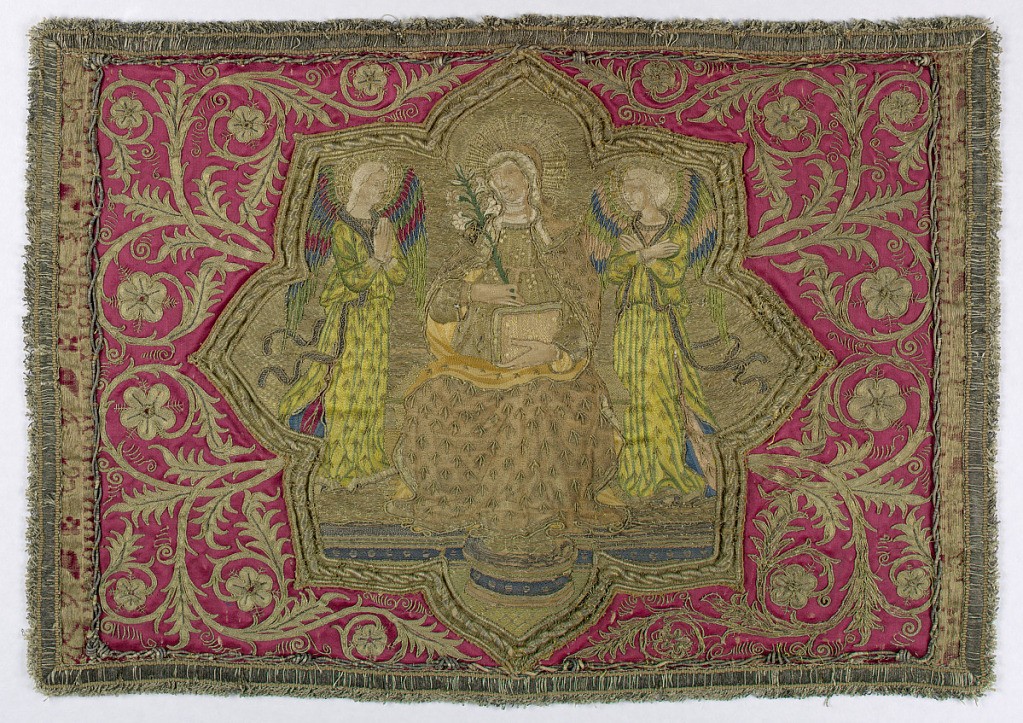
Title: Cover
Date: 16th century
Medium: silk, metal thread Technique: embroidery with appliqué
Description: Embroidered cover with religious scene, perhaps the Annunciation.